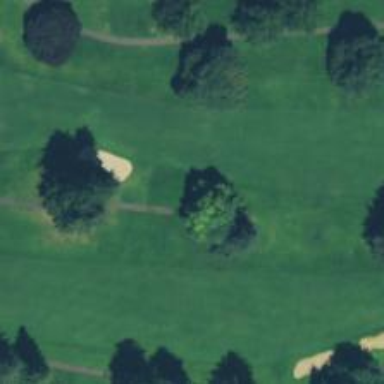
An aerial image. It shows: Service road used as golf cart path.